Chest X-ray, PA view. Patient: 24 years old, sex M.
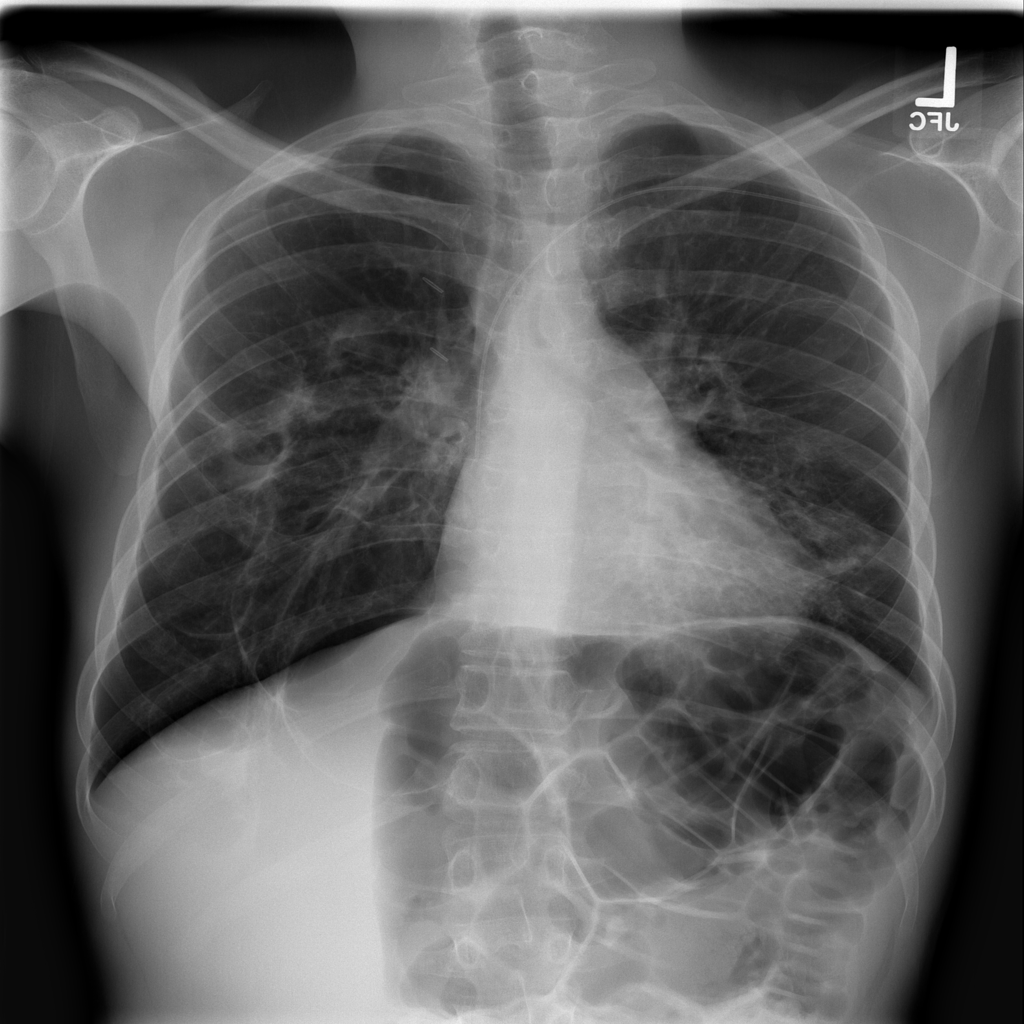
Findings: Infiltration